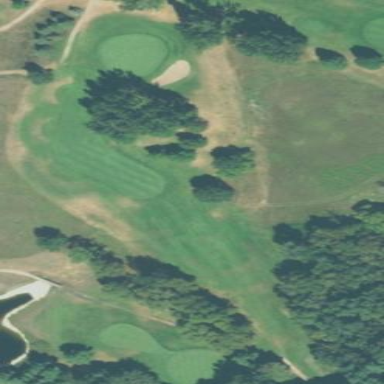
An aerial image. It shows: Rough grassy area used for golf.